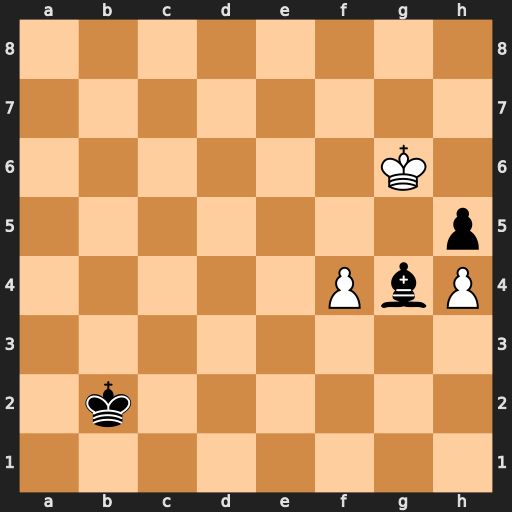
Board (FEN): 8/8/6K1/7p/5PbP/8/1k6/8
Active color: w
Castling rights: -
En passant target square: -
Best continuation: f5 Kc2 f6